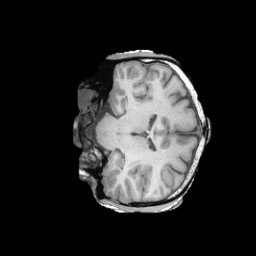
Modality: T1w
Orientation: coronal
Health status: ill
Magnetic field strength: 3 T